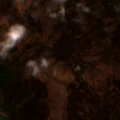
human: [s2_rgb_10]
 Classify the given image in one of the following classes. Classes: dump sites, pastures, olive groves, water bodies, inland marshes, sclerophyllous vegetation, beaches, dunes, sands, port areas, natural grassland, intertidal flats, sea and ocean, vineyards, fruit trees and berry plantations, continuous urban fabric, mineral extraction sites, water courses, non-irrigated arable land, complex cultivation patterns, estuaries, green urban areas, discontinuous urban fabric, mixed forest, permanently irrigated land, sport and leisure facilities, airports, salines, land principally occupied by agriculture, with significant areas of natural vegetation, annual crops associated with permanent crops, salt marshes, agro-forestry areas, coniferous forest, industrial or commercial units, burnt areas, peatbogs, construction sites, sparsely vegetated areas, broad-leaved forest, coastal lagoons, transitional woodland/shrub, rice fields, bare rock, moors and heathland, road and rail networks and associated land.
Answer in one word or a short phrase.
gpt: moors and heathland, transitional woodland/shrub, peatbogs